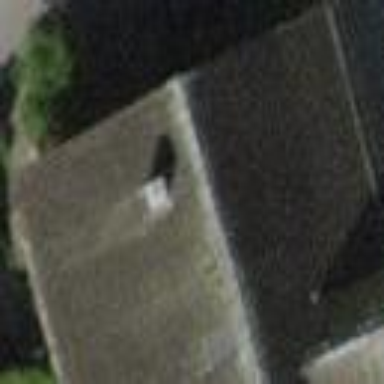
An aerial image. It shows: Terrace building.